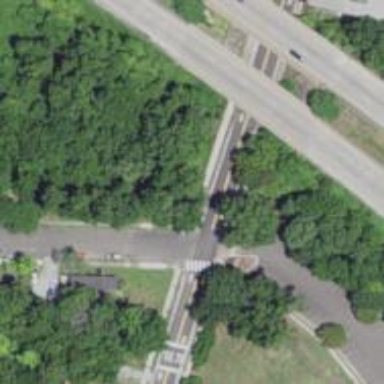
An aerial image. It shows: Asphalt footpath with unmarked crossing.